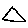
Label: triangle